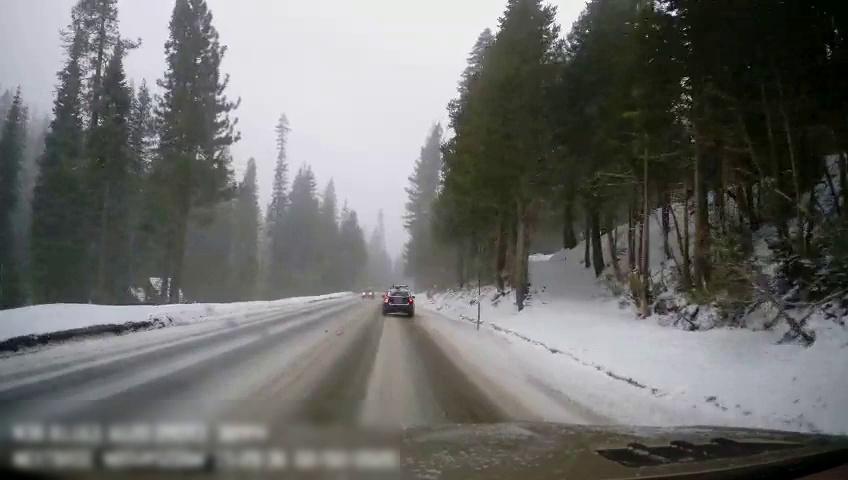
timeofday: Day
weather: Snowy
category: Drivable Space
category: Vehicles | SUV
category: Vehicles | SUV